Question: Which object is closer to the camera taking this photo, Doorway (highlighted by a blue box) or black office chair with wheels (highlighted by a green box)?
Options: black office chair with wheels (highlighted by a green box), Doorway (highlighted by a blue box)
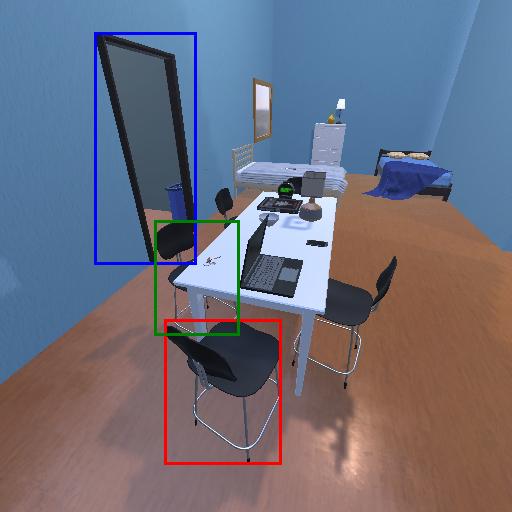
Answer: black office chair with wheels (highlighted by a green box)